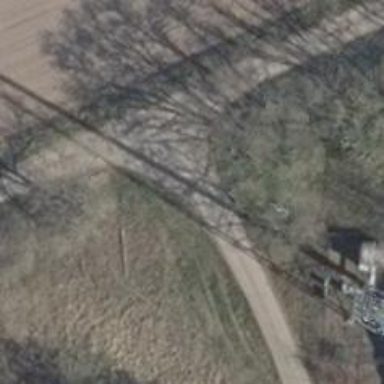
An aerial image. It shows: Communication tower.